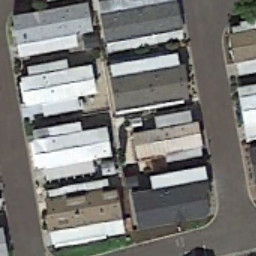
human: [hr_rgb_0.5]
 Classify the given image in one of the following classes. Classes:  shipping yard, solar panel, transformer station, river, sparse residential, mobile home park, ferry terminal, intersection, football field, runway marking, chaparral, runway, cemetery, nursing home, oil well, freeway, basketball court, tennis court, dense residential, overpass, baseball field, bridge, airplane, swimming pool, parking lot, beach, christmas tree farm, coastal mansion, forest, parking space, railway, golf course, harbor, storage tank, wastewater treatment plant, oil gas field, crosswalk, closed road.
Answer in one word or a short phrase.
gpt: mobile home park